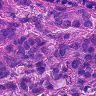
Metastatic tissue present: yes